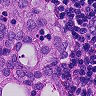
Metastatic tissue present: yes